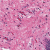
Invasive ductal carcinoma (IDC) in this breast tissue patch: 0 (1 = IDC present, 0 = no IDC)